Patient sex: M
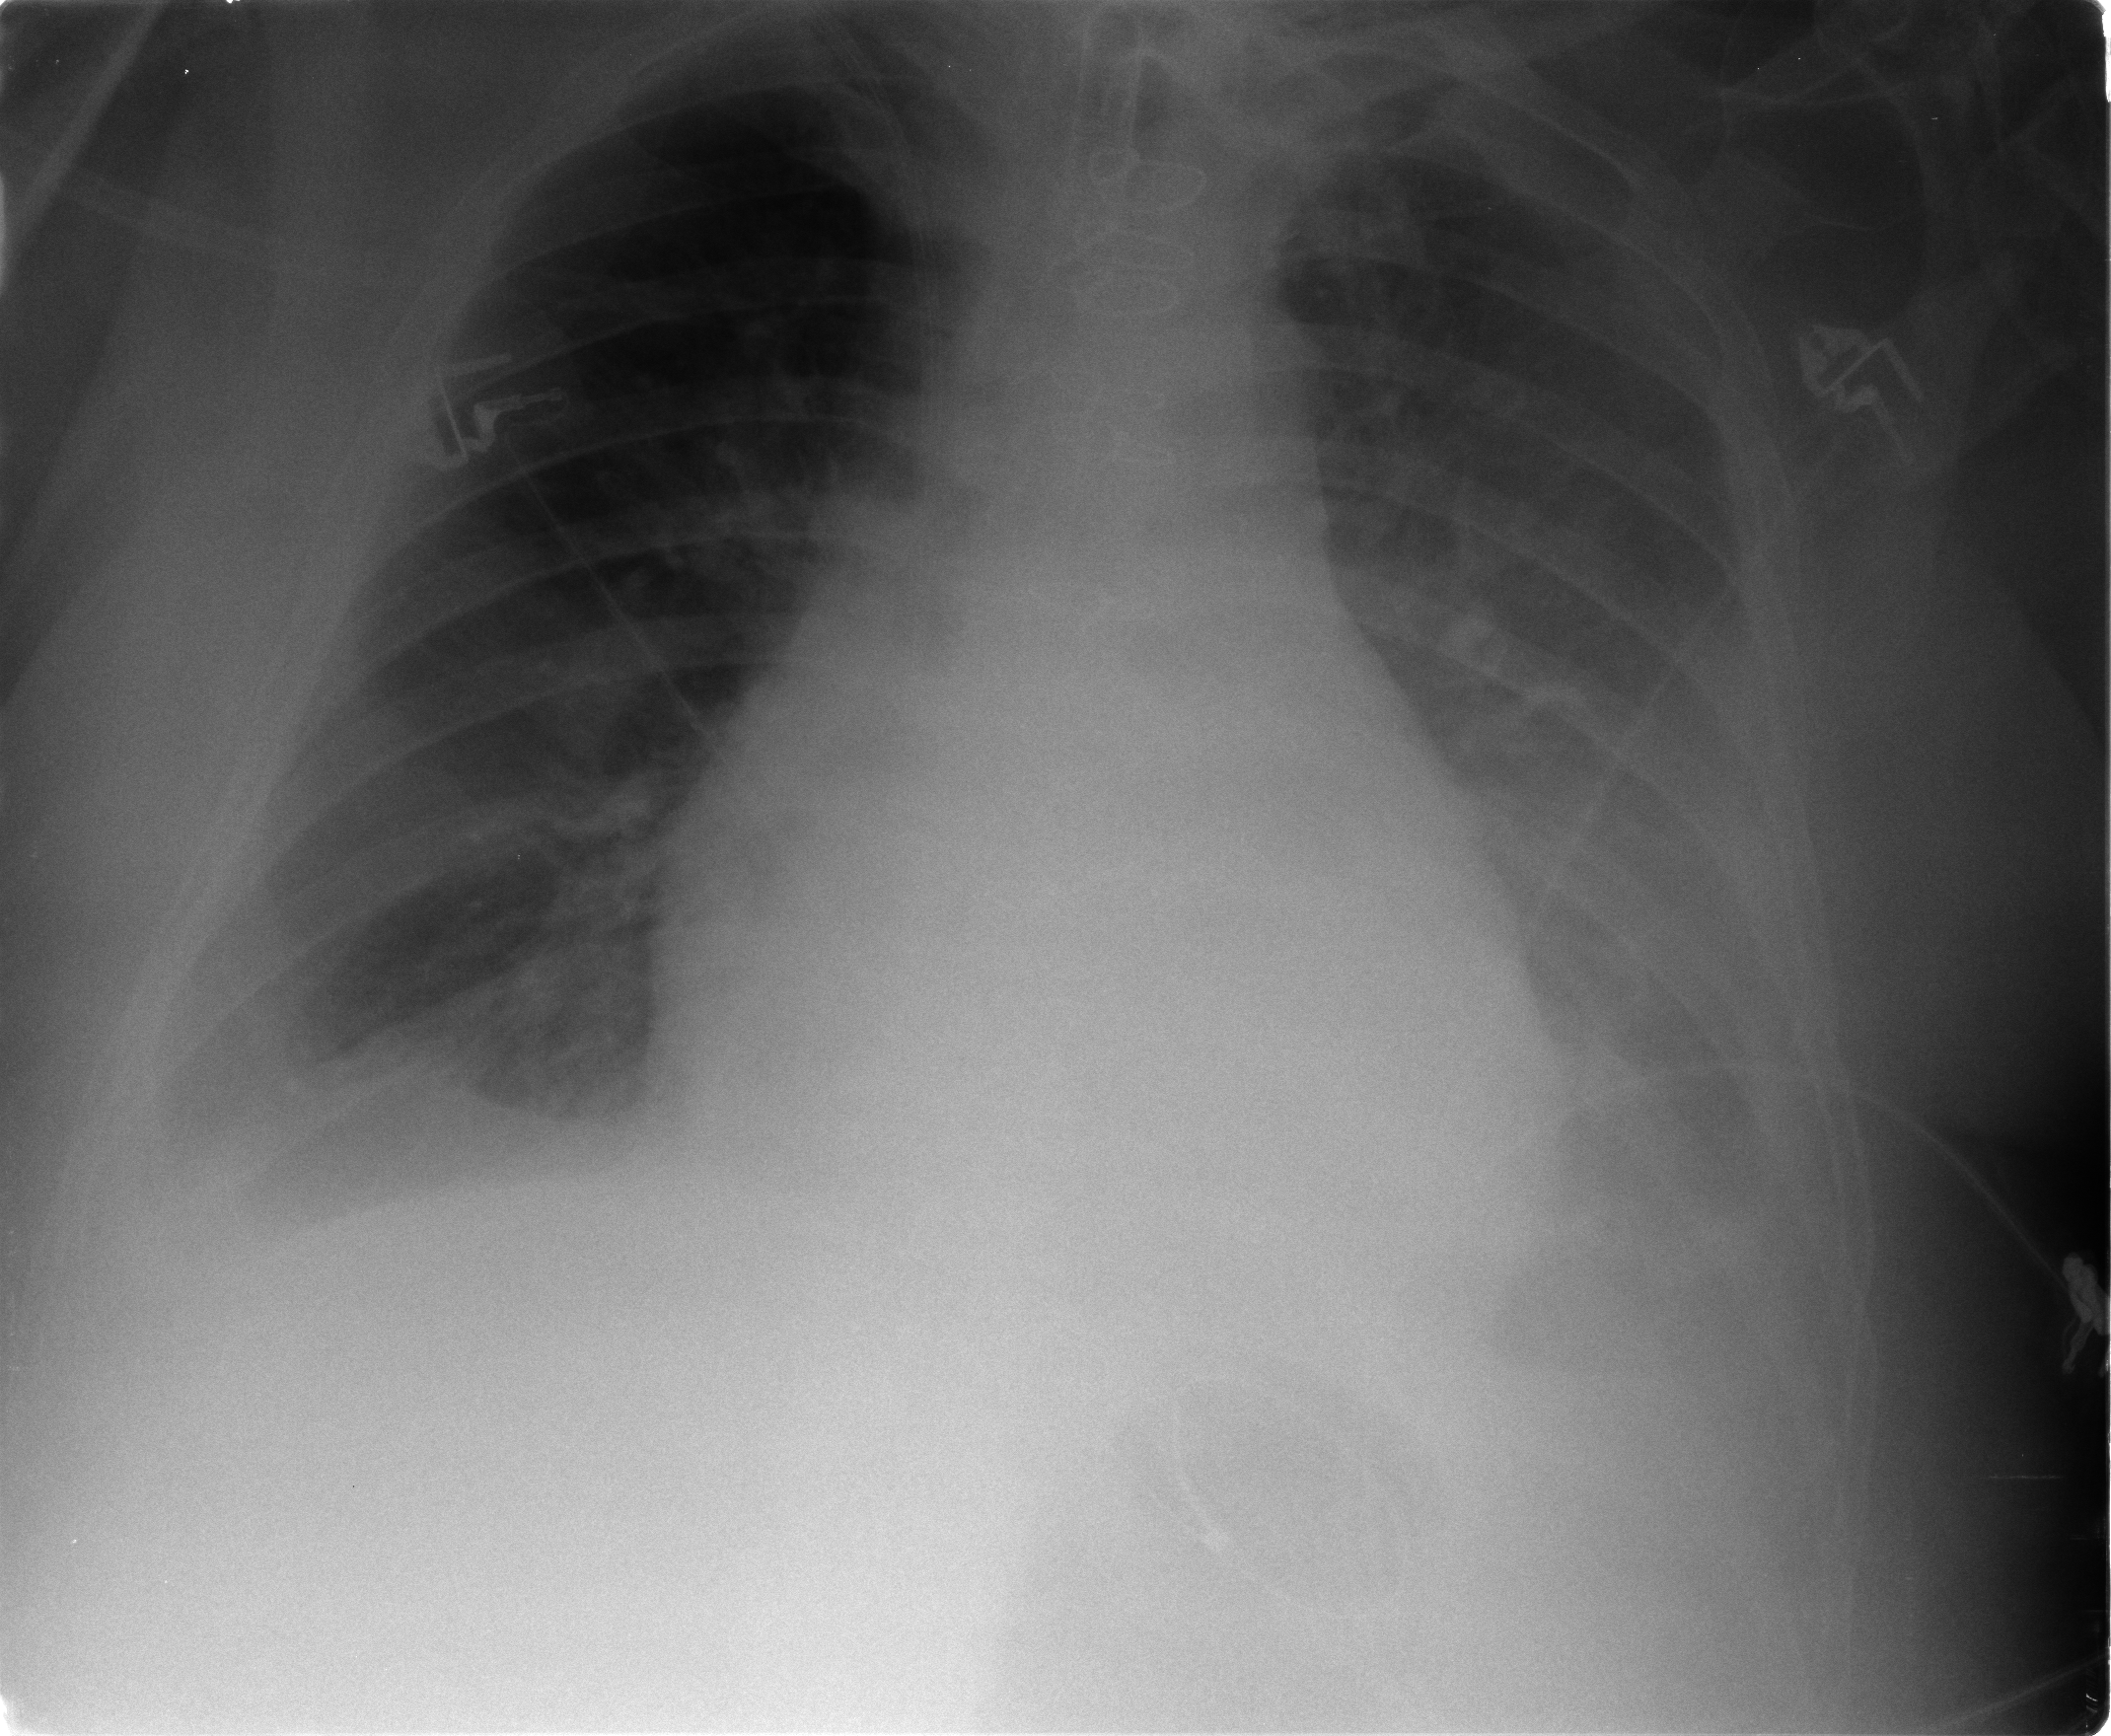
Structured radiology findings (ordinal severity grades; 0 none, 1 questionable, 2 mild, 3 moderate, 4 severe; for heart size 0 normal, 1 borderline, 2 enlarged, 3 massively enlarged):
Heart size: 2
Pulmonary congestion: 3
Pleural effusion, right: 2
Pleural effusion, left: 3
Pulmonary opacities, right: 0
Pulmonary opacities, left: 0
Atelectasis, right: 2
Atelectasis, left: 2